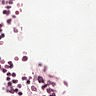
Metastatic tissue present: no